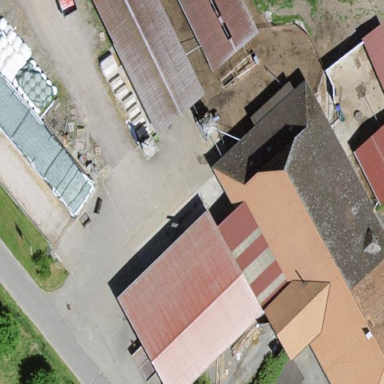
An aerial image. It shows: Farm building.